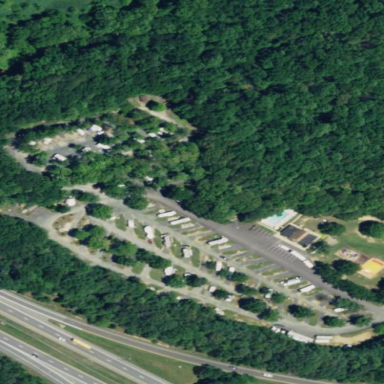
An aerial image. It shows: Camping site with tents and caravans.